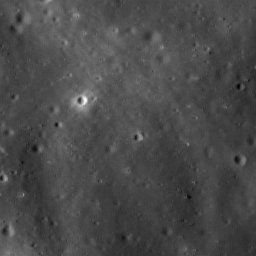
Host type: background_regolith
Lunar coordinates: latitude nan, longitude nan